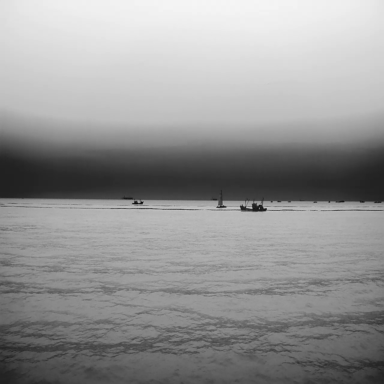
There is a sailboat in the infrared image.